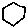
Label: hexagon